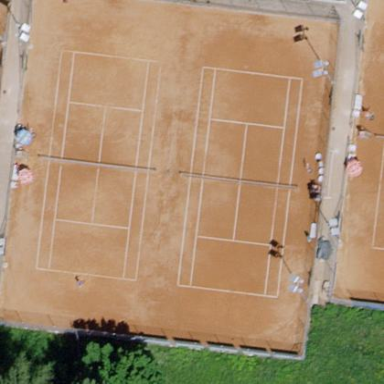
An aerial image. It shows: Clay tennis court in leisure land pitch.